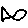
Label: fish